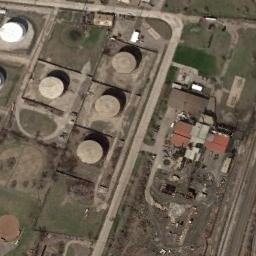
Label: storage tanks